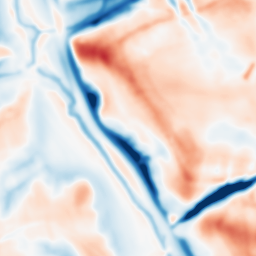
Category: multiscale
Decomposition family: dog_multiscale
Decomposition parameters: sigma_ratio: 1.6
n_scales: 4
base_sigma: 2
Upsampling method: edge_directed
Upsampling parameters: scale: 2
Upsampling scale: 2